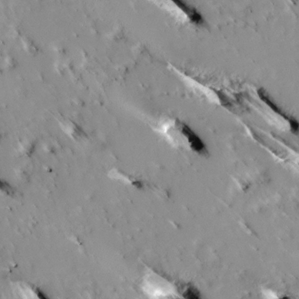
Label: non_frost